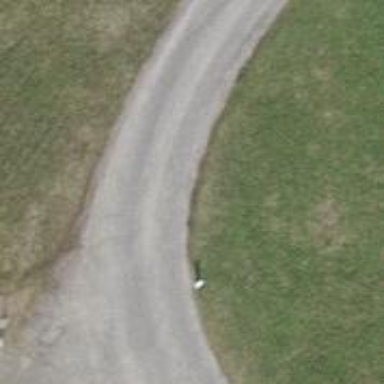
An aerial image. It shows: Well-maintained track road of grade 1.